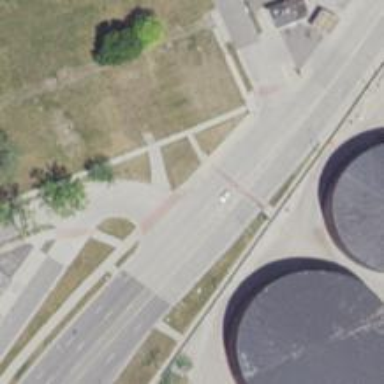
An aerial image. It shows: Crossing on cycleway.